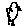
Label: bird